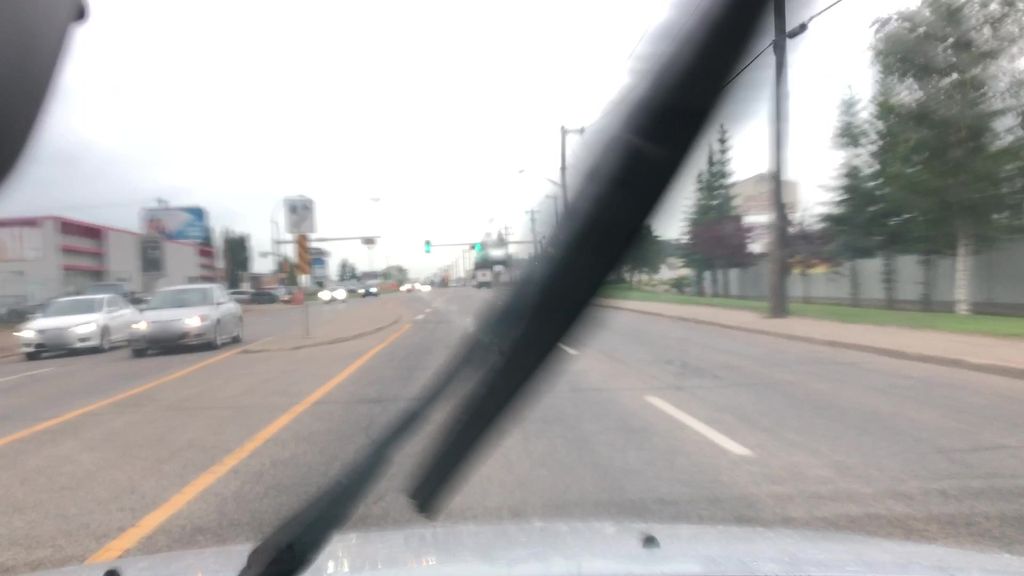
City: edmonton